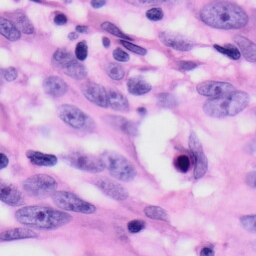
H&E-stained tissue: Skin